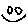
Label: smiley face